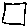
Label: square